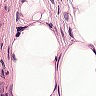
Metastatic tissue present: no